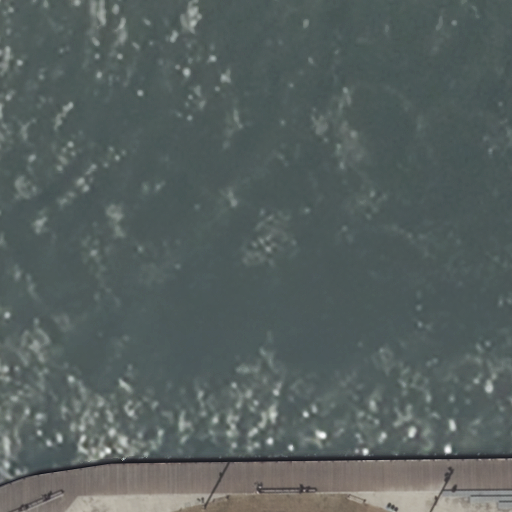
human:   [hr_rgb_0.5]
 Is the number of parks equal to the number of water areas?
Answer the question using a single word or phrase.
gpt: yes

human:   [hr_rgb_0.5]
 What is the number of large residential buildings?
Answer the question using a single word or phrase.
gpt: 0

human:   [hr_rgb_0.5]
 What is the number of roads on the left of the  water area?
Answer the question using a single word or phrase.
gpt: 0

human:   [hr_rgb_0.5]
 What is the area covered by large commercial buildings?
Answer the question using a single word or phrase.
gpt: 0m2

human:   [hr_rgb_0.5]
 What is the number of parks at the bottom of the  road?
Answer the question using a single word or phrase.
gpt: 0

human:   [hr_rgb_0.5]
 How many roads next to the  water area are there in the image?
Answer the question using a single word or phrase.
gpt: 1

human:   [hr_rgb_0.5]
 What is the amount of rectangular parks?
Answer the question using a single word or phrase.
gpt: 1

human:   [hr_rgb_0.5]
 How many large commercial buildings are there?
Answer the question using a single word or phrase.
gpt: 0

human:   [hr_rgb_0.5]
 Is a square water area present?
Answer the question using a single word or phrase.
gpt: no

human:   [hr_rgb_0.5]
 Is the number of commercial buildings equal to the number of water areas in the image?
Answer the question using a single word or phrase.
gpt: no

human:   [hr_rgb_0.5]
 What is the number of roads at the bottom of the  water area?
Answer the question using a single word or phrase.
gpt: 1

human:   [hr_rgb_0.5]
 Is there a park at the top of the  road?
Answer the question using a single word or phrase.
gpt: no

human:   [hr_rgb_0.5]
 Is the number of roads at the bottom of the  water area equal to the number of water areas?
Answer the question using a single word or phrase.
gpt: yes

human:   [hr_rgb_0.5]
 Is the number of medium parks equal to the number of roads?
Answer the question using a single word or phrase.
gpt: no

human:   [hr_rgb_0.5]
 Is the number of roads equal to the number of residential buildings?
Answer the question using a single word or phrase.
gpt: no

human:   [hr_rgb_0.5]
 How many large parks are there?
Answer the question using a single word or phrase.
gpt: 1

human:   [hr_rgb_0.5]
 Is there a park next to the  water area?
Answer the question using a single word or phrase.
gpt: yes

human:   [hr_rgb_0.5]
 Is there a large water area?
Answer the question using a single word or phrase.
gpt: yes

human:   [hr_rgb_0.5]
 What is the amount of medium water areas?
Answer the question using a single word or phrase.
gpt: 0

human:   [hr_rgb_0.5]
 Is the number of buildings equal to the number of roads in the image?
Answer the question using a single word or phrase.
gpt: no

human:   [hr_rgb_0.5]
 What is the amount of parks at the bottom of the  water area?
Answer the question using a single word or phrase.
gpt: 1

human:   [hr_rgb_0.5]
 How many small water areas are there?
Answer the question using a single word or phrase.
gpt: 0

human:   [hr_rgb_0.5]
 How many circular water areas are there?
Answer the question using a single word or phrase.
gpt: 0

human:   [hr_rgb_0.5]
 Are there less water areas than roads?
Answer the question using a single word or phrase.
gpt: no

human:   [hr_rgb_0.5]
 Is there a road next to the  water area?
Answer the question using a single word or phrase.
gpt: yes

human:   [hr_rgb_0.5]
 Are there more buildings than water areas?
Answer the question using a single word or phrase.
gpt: no

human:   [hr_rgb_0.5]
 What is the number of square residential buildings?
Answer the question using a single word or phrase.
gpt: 0

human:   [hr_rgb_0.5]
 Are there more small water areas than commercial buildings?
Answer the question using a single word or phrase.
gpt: no

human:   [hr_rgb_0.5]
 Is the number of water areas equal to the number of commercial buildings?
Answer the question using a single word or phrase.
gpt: no

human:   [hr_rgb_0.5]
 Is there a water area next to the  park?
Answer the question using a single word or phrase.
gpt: yes

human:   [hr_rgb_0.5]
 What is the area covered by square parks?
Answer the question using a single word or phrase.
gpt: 0m2

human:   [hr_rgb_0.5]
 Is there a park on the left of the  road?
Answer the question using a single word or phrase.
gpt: no

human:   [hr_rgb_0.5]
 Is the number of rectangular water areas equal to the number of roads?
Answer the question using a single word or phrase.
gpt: no

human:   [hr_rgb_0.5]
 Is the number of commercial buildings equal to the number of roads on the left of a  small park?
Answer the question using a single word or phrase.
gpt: yes

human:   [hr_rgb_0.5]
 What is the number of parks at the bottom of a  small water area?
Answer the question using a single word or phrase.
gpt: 0

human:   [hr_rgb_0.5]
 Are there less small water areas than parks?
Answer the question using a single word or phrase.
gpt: yes